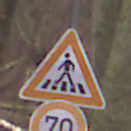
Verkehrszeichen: FussgaengerueberwegRechts
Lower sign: Geschwindigkeit70
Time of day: Midday
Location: Outdoor (Nature)
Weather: Overcast
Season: Autumn
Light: Natural